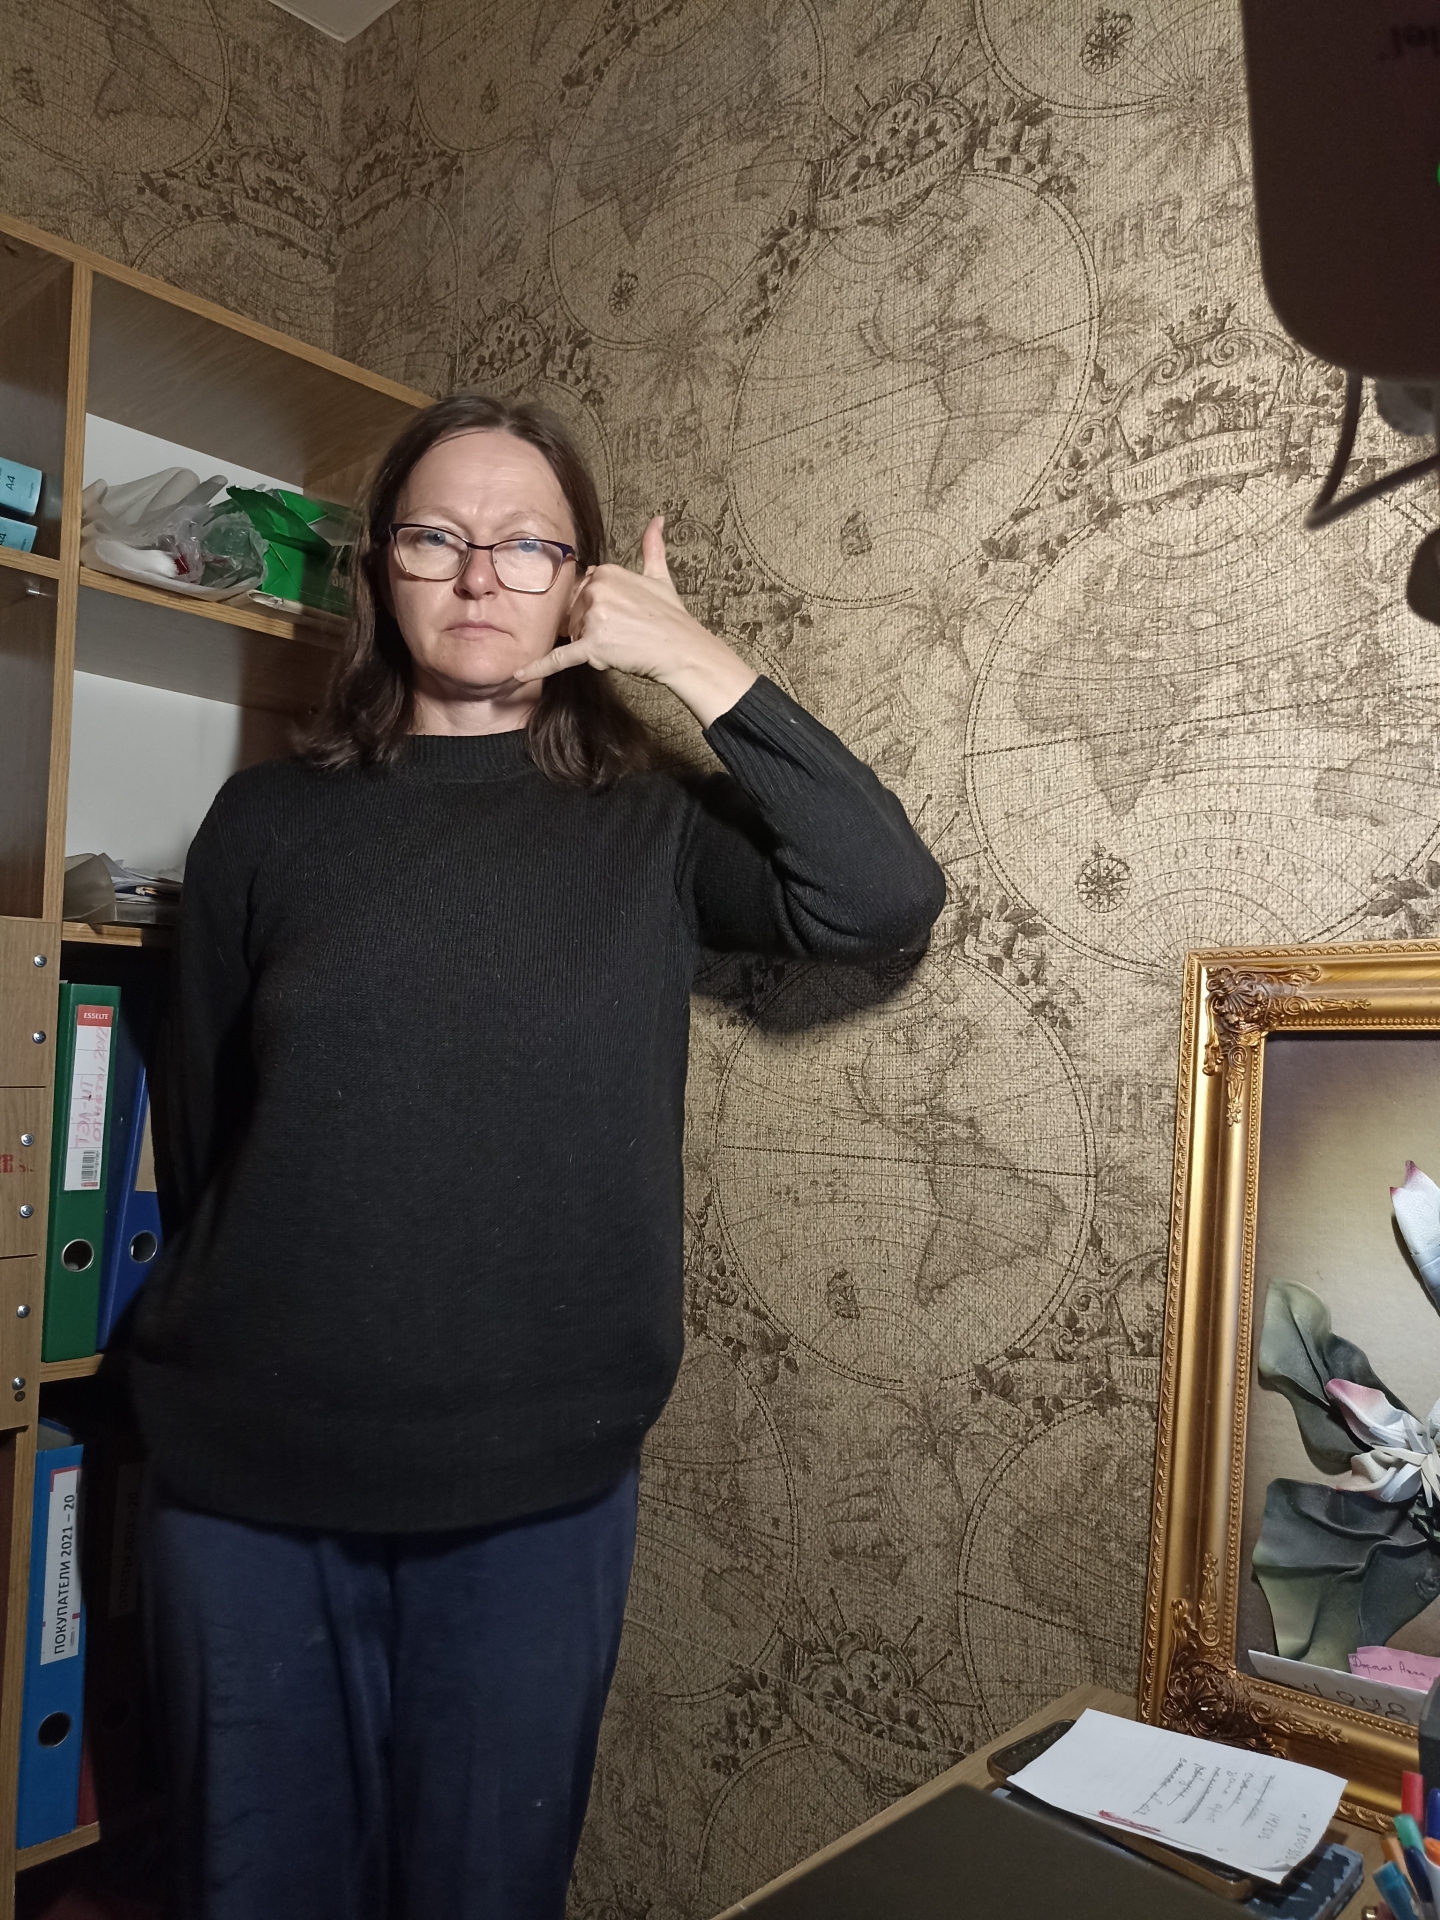
Label: clear